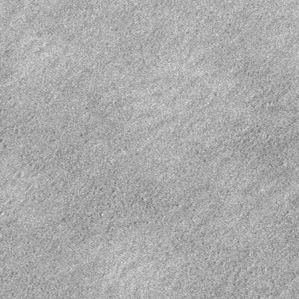
Label: frost